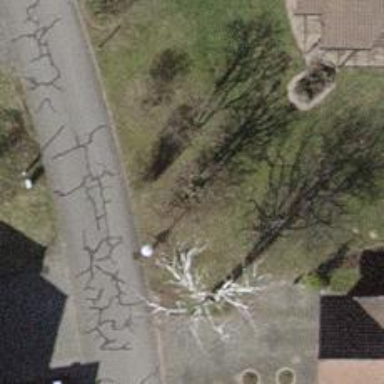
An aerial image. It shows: Urban tree adding natural touch to the cityscape.